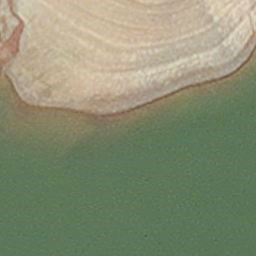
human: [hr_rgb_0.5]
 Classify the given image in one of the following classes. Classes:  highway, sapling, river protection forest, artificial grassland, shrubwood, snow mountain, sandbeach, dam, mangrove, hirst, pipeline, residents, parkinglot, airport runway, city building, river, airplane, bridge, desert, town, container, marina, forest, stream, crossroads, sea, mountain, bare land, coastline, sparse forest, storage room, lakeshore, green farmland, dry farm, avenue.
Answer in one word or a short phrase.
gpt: hirst